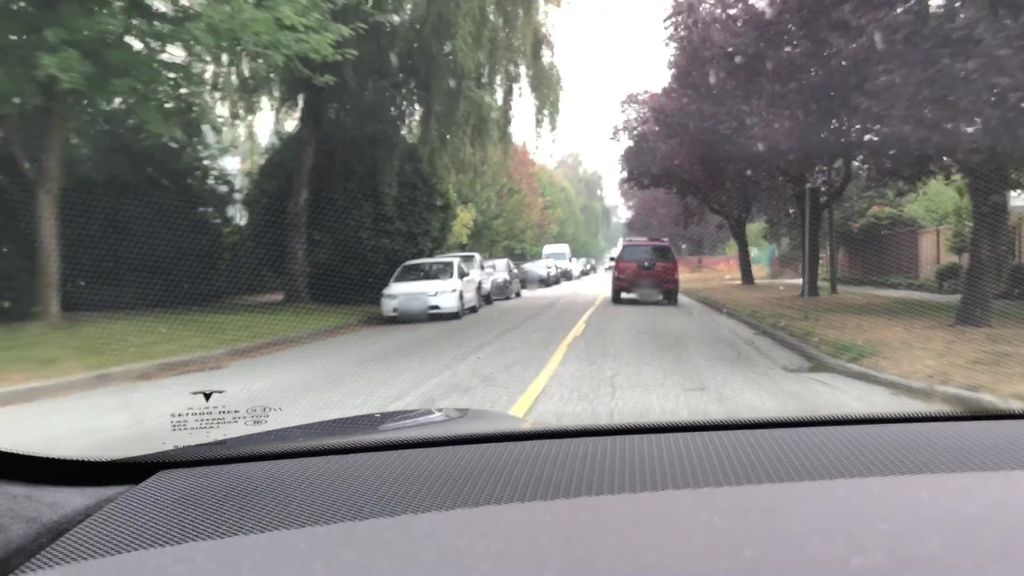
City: vancouver